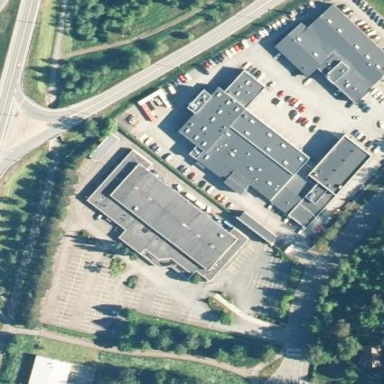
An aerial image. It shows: Office building.